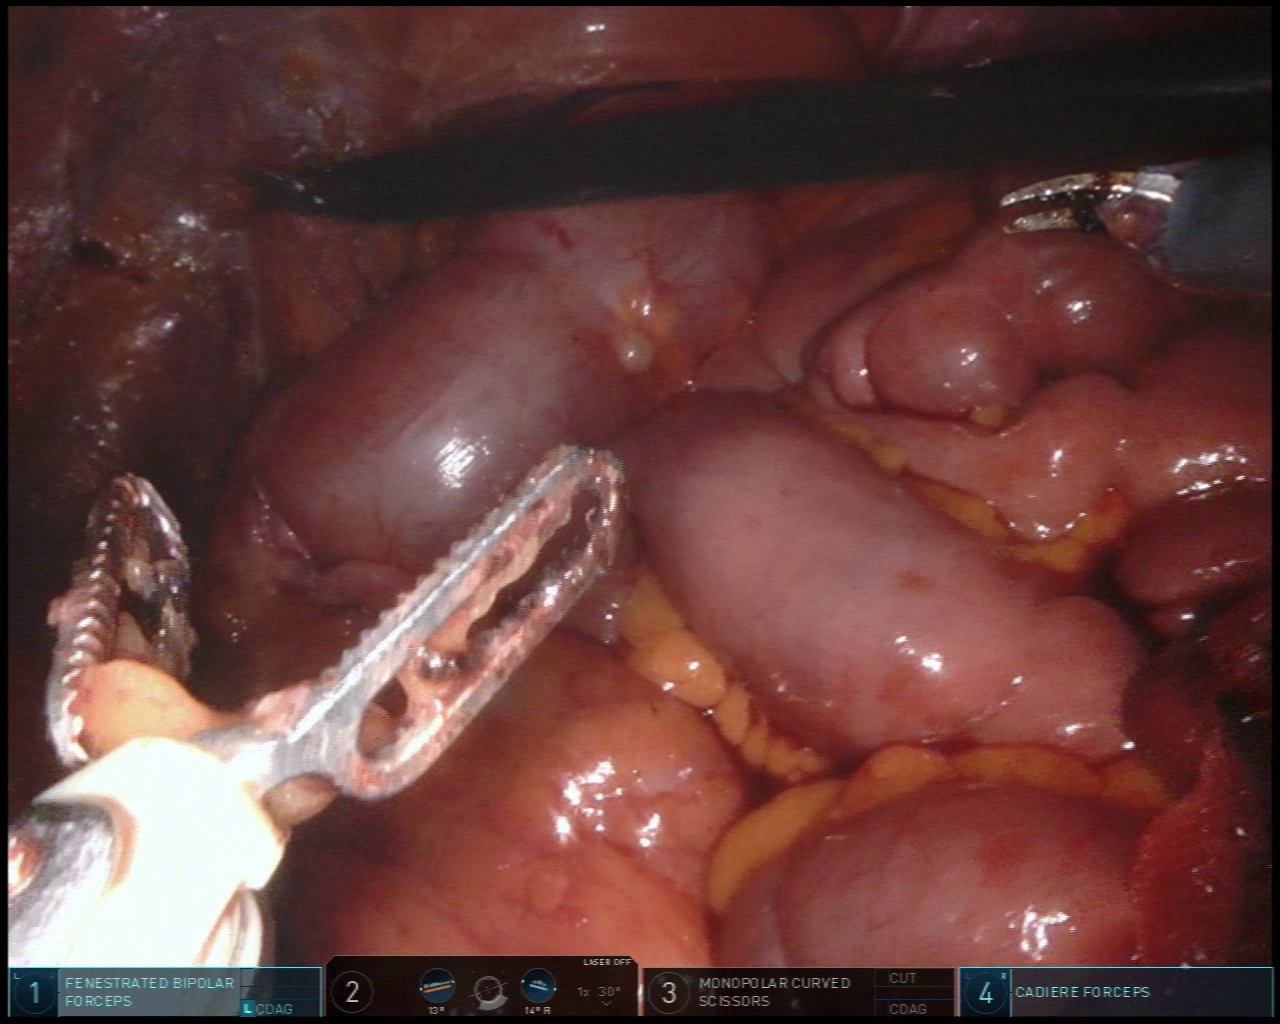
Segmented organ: colon
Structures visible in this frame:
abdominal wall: yes
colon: yes
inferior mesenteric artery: no
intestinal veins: no
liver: no
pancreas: no
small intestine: yes
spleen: no
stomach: no
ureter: no
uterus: no
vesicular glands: no